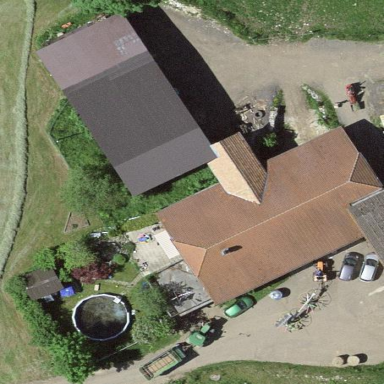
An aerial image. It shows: Farm building.